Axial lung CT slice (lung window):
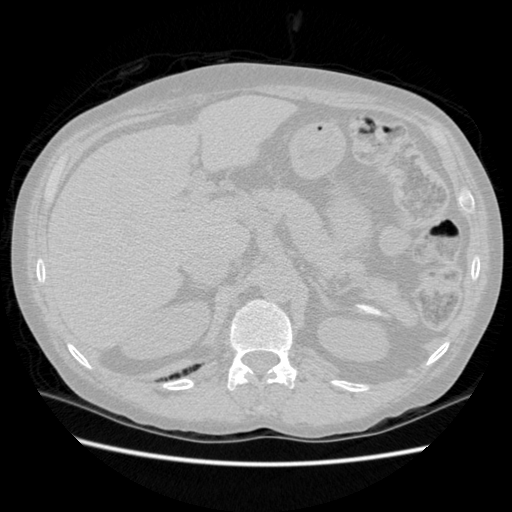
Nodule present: no